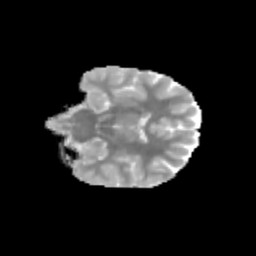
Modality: MD
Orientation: coronal
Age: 12
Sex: female
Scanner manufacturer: siemens
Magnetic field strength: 3 T
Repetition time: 3.8 s
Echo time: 0.07 s